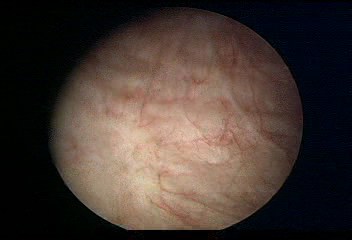
Modality: WLC
Class: Normal mucosa
Bladder cancer association: No